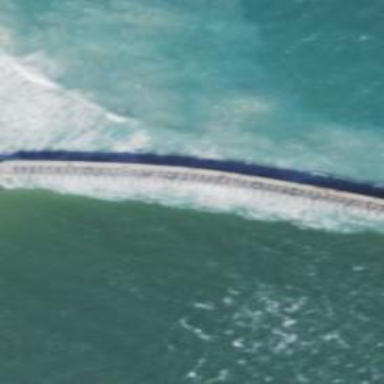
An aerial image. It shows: Footway alongside man-made breakwater.